Question: I have a data.frame and I would like to draw a grouped barplot for two different columns.
Below are the two columns I care about.
'''
str(credit_arff)
$ checking_status : Factor w/ 4 levels "<0",">=200","0<=X<200",..:
$ class : Factor w/ 2 levels "bad","good":
'''
I can draw the barplot for 'checking_status' by 'barplot(mydata$checking_status)' (shown below) but how can I draw a barplot so that it represents how many have corresponding value of 'good' or 'bad'.
Ideally I would like to have different colure in each bar with each representing 'good' or 'bad'

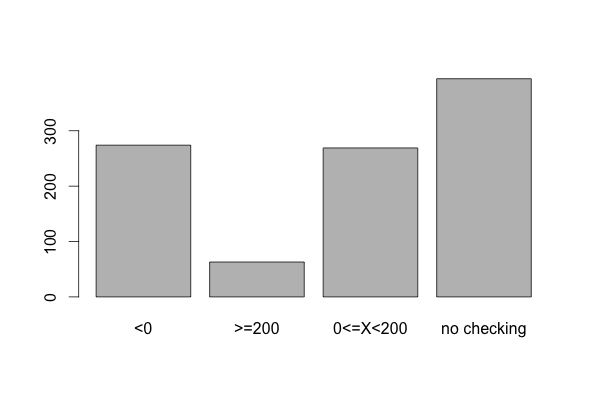
Answer: There are quite a few ways to do this. See this <URL>.
<URL> is also a good reference for this sort of thing.
For your particular case, you can do this using base graphics:
'''
credit_arff <- data.frame(
checking_status = c("<0", "<0", "<0", ">=200", ">=200", "0<=X<200", "0<=X<200", "0<=X<200", "0<=X<200", "no checking", "no checking", "no checking"),
class = c("bad", "bad", "good", "bad", "good", "bad", "bad", "good", "bad", "good", "good", "bad")
)
df <- table(credit_arff$class, credit_arff$checking_status)
barplot(df, beside=T, col=c("red", "blue"), legend=rownames(df))
'''